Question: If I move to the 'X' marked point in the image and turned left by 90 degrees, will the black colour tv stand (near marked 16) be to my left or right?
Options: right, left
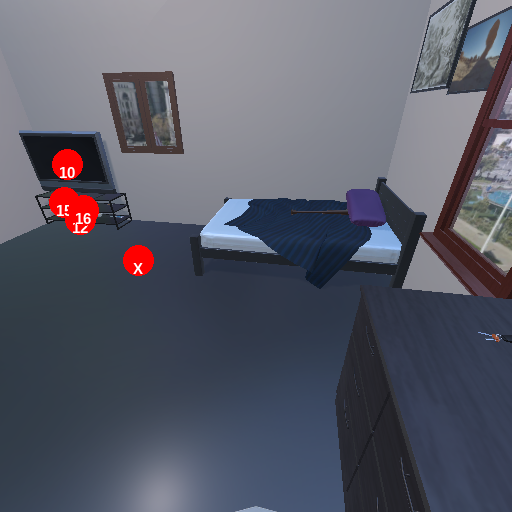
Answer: right